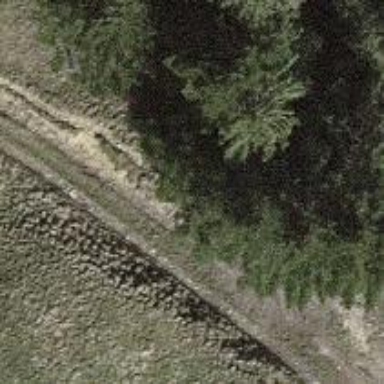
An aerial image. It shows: Track with grade 1 quality.